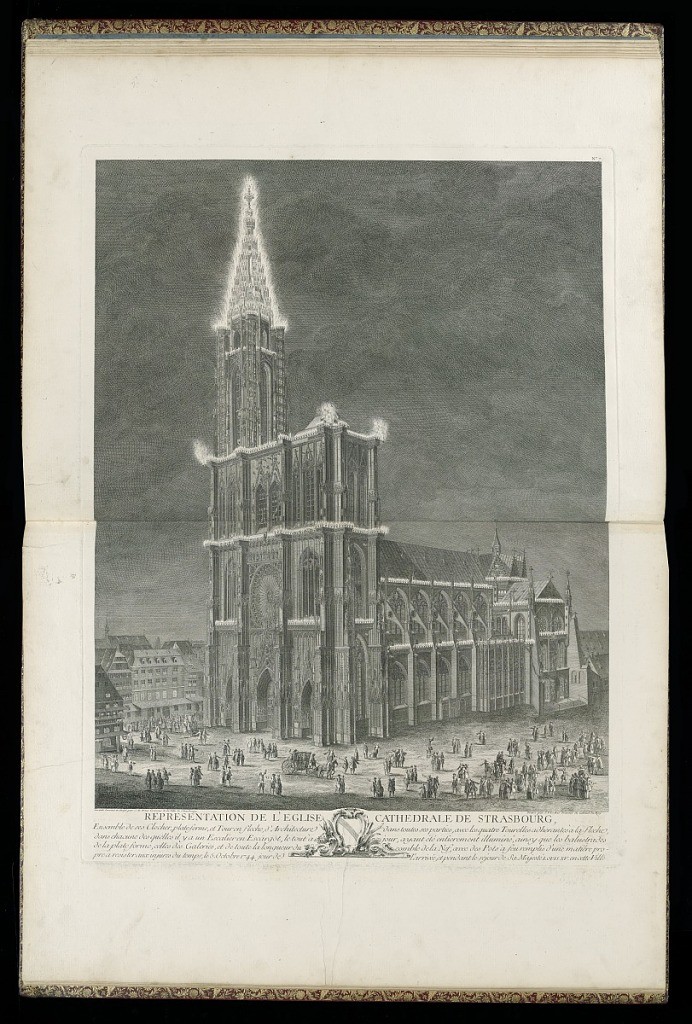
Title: REPRESENTATION DE L’EGLISE CATHEDRALE DE STRASBOURG
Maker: Johann Martin Weis, French, 1711 - 1751
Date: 1745
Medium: Etching and engraving on paper
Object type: Print
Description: An evening view of the Strasbourg Cathedral illuminated, with smaller gatherings of people and carriages watching. The plate is titled, signed, numbered, and features the Strasbourg coat of arms.